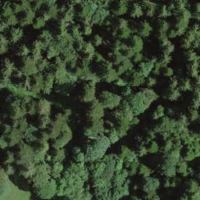
EUNIS habitat code: 44
Species observed at this site:
Petasites albus